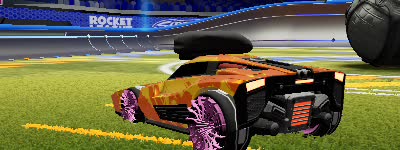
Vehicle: breakout